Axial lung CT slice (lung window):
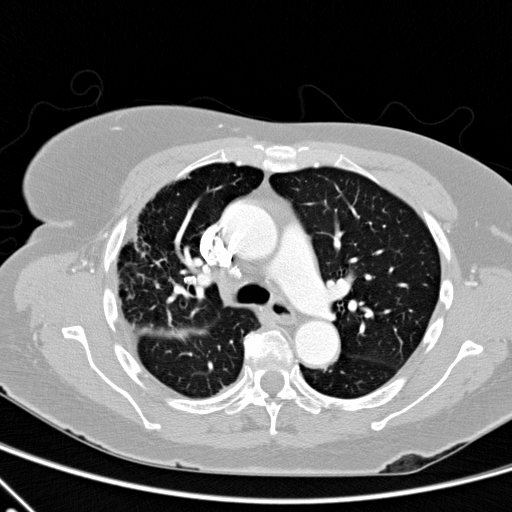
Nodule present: no